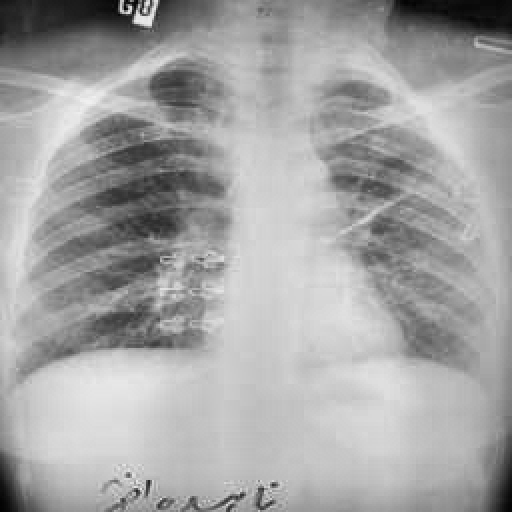
Finding: TUBERCULOSIS